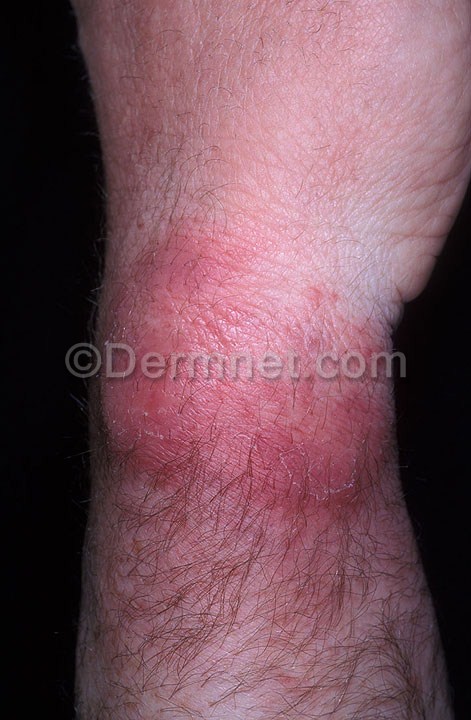
Disease: Tinea Ringworm Candidiasis and other Fungal Infections